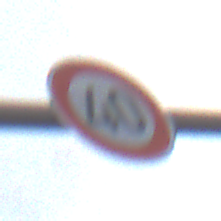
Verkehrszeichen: Geschwindigkeit40
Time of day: SunriseSunset
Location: Outdoor (Nature)
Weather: PartlyCloudy
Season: NotSpecified
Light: Natural